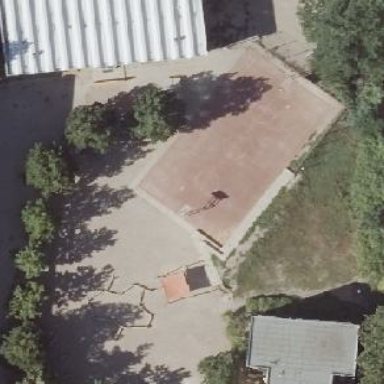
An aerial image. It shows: Basketball court located in leisure land pitch.